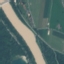
Label: River